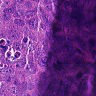
Metastatic tissue present: yes